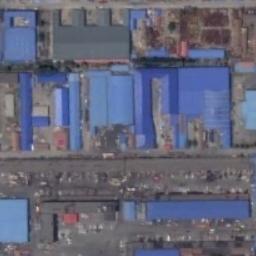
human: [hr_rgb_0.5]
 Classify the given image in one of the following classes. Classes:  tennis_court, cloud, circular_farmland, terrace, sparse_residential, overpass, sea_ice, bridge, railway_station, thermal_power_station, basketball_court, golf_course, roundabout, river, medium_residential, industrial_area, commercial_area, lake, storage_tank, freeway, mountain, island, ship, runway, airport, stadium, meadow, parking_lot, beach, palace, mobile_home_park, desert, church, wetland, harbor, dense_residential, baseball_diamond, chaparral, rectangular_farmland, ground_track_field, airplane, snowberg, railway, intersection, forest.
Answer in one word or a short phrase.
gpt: industrial_area